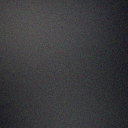
Screen state: off